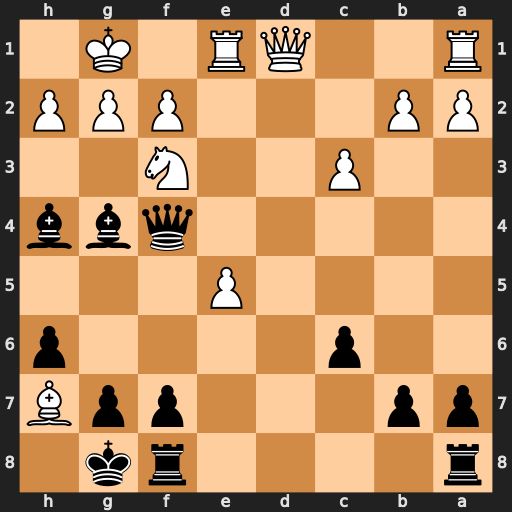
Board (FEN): r4rk1/pp3ppB/2p4p/4P3/5qbb/2P2N2/PP3PPP/R2QR1K1
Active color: b
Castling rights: -
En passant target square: -
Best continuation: Kxh7 Qd3+ Bf5